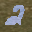
Label: 2